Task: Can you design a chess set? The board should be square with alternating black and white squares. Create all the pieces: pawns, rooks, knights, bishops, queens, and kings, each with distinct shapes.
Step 3809:
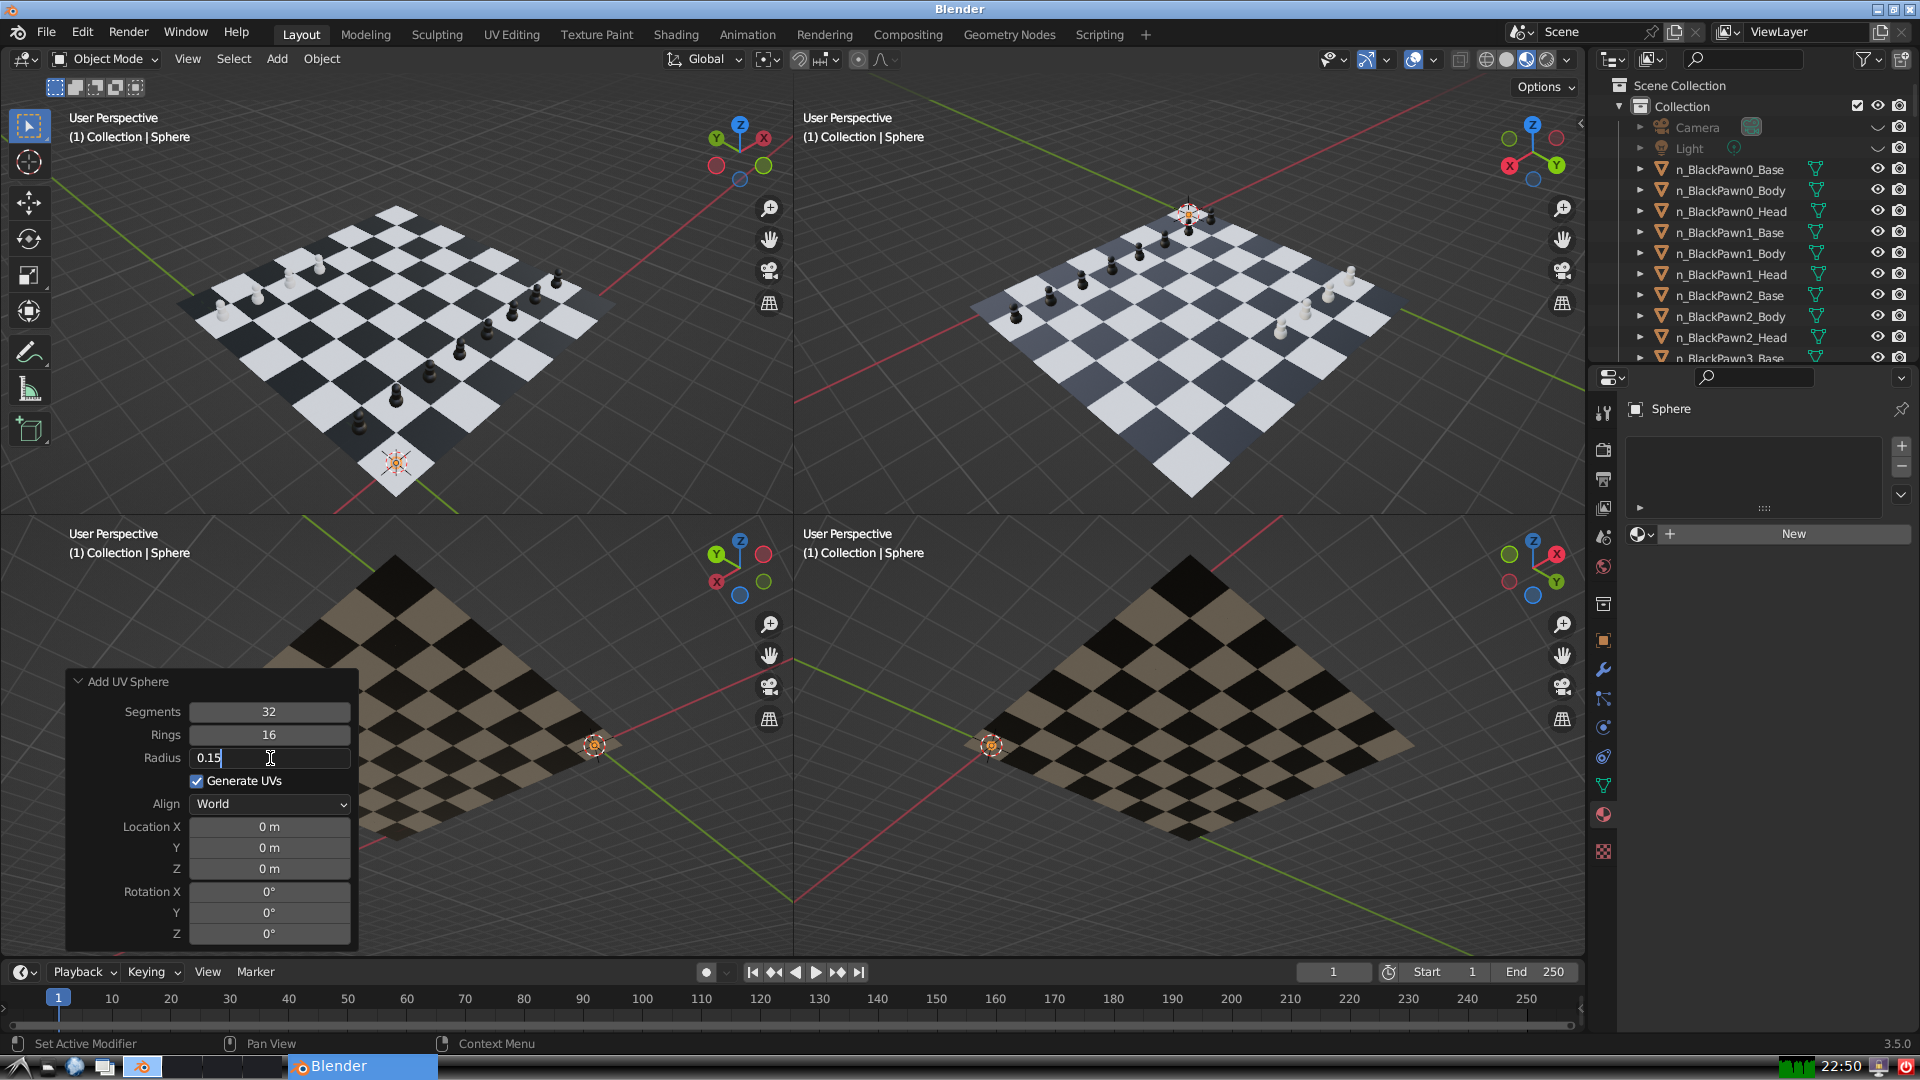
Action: {"key_press": ['Return']}